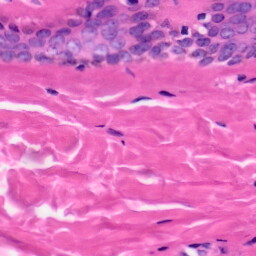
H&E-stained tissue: Skin